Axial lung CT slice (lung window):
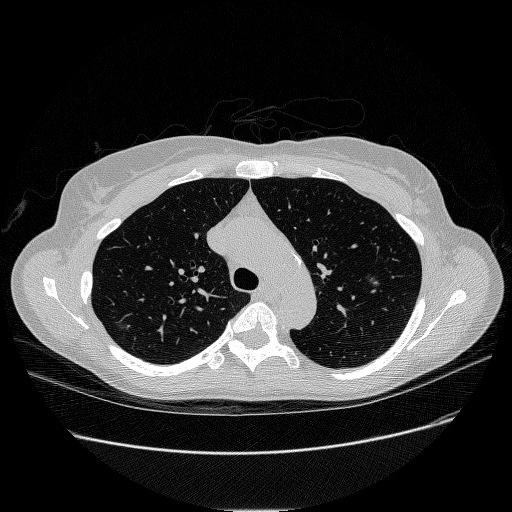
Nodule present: yes
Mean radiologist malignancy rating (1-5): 3.5